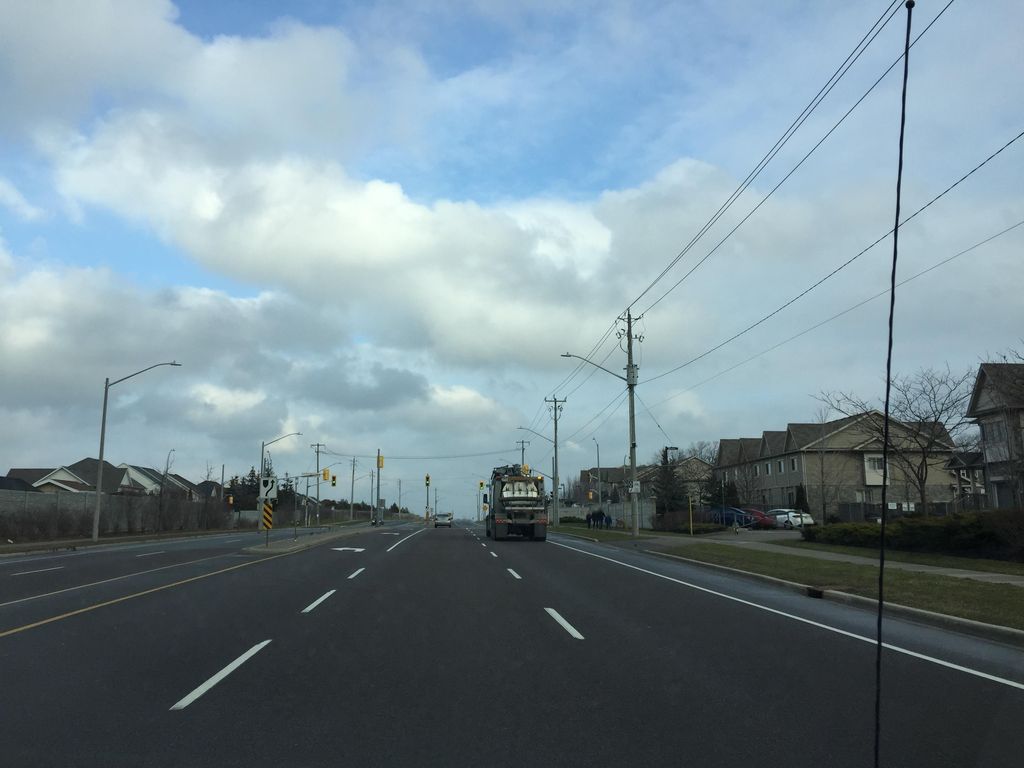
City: kitchener-waterloo